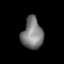
Tissue: lung
Cell type: Epithelial cells
Senescence score: 0.1676
Nuclear area (px): 637
Mean DAPI intensity: 124.377